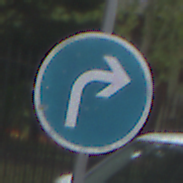
Verkehrszeichen: VorgeschriebeneFahrtrichtungRechts
Umgebung: Outdoor, Urban
Tageszeit: MorningAfternoon
Wetter: Overcast
Licht: Natural
Jahreszeit: NotSpecified
Kontrast: LowContrast